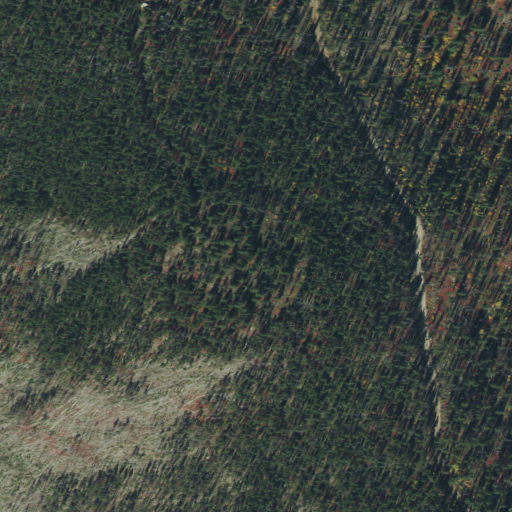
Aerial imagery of mountain in Idaho named Toboggan Hill containing evergreen forest and shrub